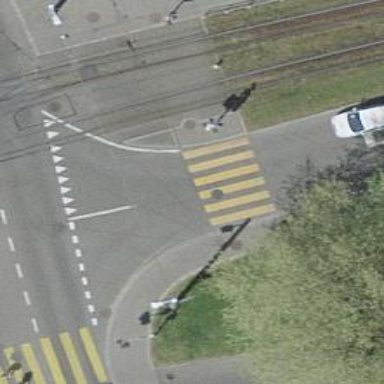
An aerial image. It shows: Kerb serving as barrier.